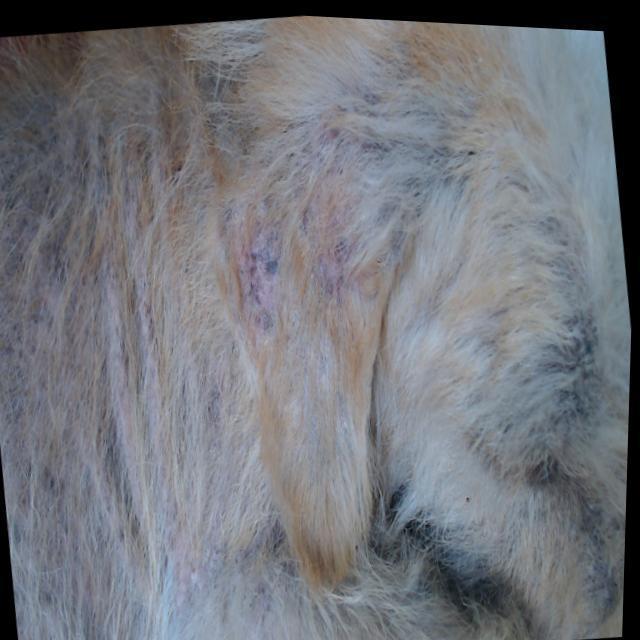
Canine demodicosis (Demodex mange) — caused by Demodex canis mites. Presents with alopecia, follicular papules, pustules, and comedones. Often localized on face and forelimbs.